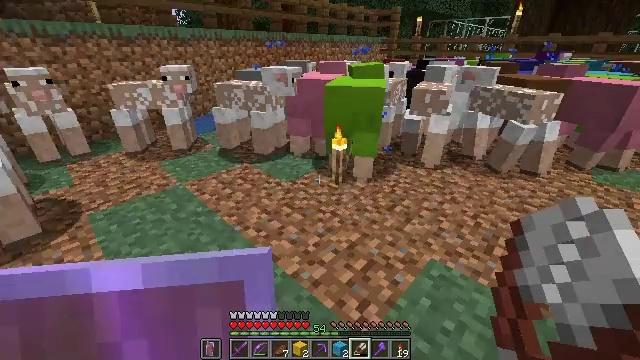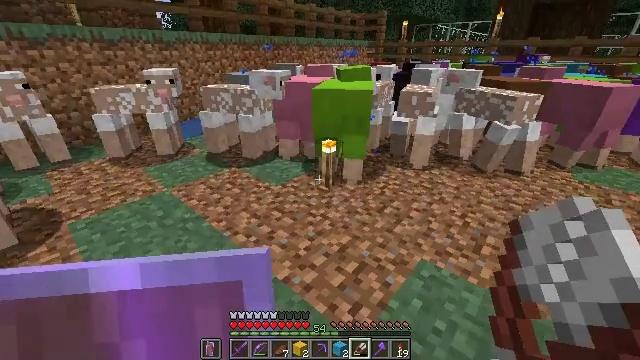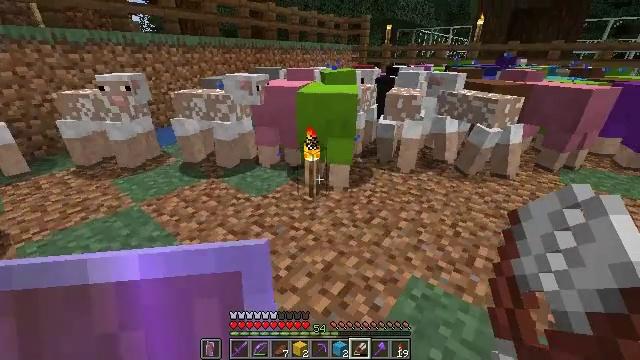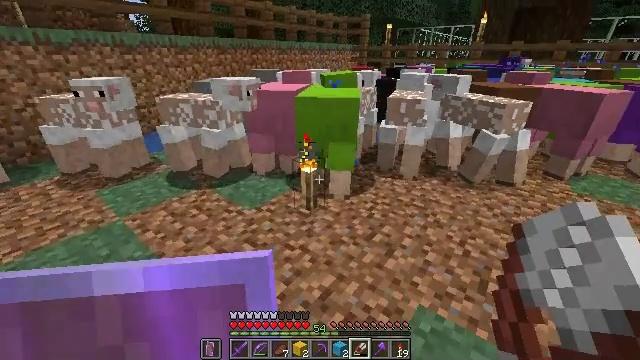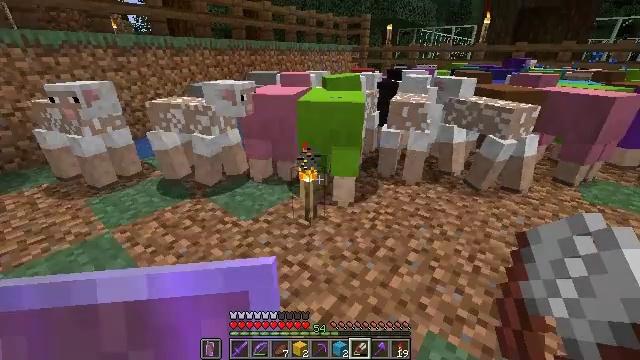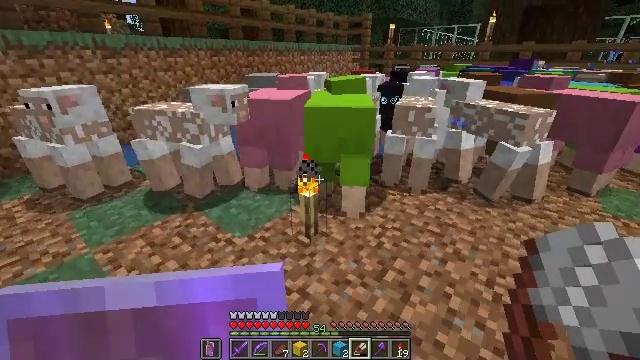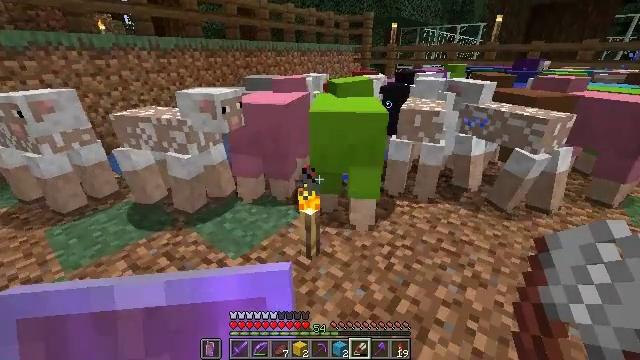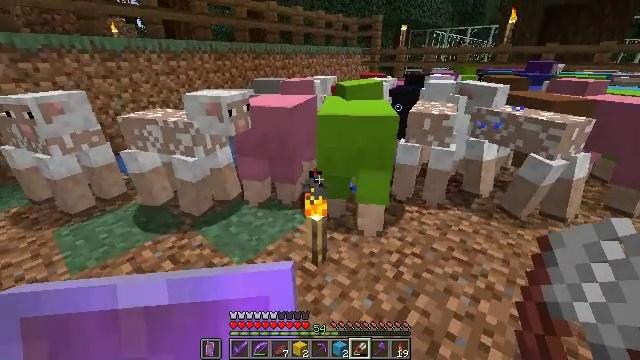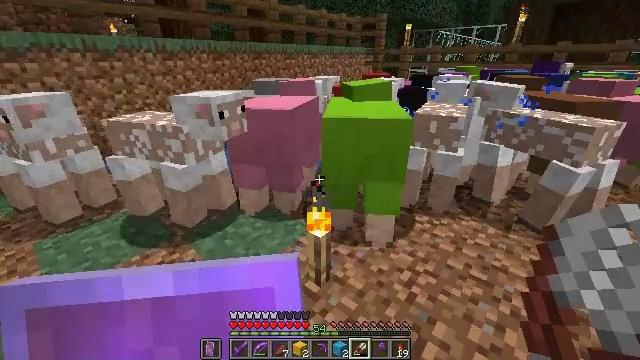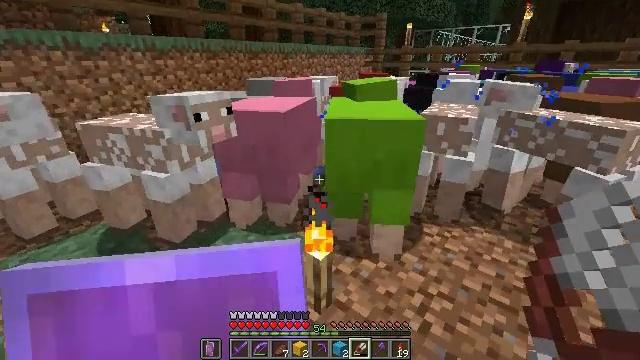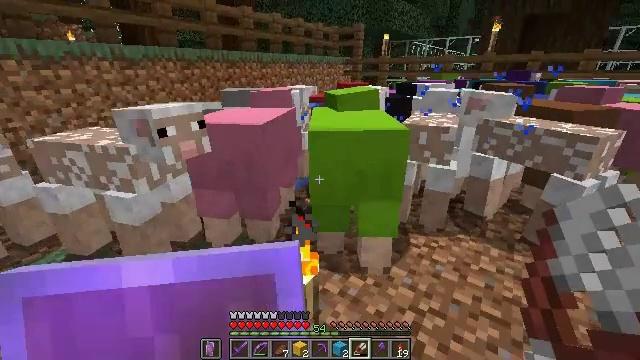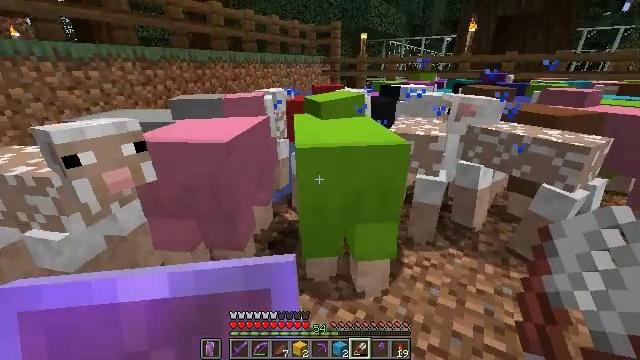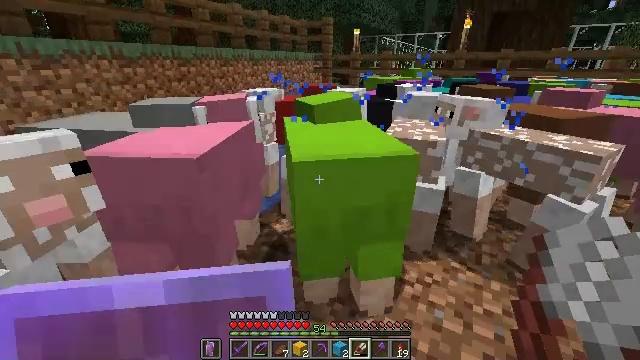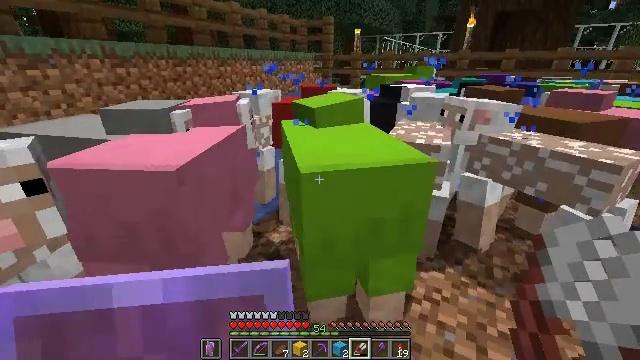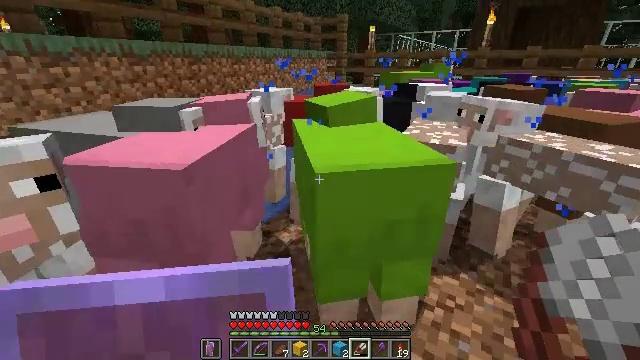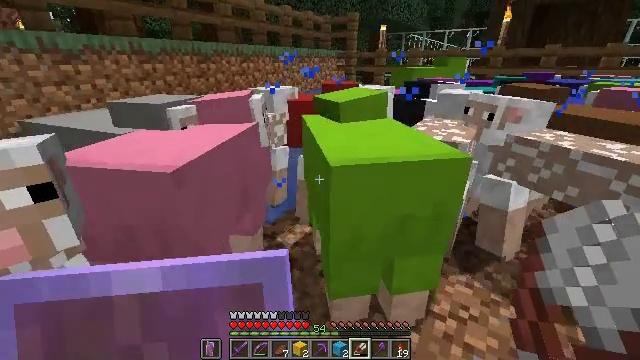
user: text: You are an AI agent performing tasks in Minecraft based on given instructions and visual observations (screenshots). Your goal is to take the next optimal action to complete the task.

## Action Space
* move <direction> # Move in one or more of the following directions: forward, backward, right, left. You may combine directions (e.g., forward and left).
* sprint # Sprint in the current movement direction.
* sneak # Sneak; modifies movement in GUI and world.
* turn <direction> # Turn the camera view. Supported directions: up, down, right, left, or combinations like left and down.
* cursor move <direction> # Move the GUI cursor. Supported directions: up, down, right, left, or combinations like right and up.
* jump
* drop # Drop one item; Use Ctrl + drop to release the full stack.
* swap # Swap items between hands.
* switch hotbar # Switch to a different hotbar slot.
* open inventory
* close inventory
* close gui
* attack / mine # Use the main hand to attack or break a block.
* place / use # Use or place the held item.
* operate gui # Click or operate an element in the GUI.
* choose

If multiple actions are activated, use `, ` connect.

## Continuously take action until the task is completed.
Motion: motion action
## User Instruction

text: Kill the squid.
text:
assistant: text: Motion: move forward, turn right
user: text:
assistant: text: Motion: move forward, turn right
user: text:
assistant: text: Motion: move forward
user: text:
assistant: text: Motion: move forward
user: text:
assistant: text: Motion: move forward
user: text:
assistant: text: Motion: move forward
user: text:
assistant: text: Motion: move forward, turn left
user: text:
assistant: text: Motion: move forward
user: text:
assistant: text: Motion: move forward
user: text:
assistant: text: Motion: move forward, turn right and up
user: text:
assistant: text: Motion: move forward, turn right, use / place
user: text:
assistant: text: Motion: move forward, turn right, use / place
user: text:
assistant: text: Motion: use / place
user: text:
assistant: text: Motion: turn left
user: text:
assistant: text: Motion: turn left
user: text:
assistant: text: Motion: turn left, use / place
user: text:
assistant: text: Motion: move forward, turn left and down, use / place
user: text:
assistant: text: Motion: move forward, use / place
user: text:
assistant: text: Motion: move forward
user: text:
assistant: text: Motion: no_op
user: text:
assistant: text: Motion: no_op
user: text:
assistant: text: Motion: use / place
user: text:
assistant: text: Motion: use / place
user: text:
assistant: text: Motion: use / place
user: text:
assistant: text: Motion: no_op
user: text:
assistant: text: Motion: no_op
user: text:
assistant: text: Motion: no_op
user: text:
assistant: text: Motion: no_op
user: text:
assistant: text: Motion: move forward
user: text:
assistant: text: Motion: move forward